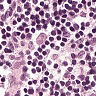
Metastatic tissue present: no